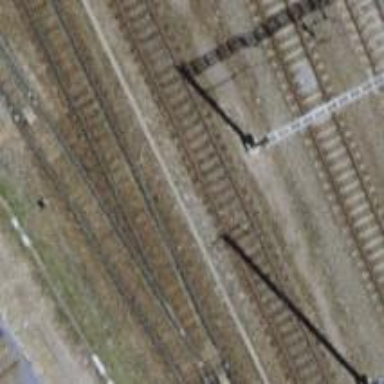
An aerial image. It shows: Railway switch.